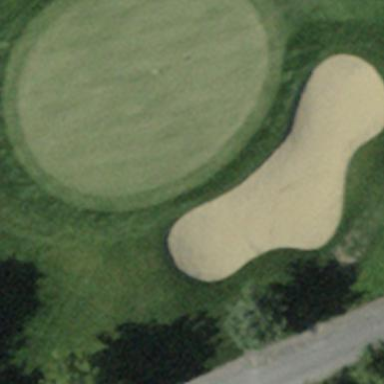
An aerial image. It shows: Picturesque green golfing area with grass land use.